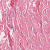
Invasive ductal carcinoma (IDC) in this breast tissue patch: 0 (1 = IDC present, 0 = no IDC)